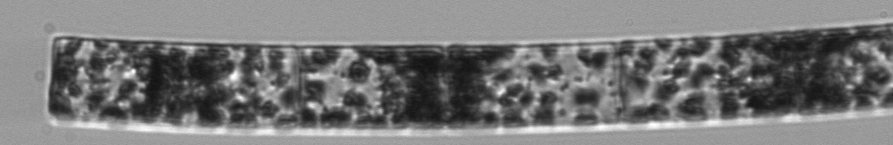
Label: Guinardia_flaccida